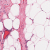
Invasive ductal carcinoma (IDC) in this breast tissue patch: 0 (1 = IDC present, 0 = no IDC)